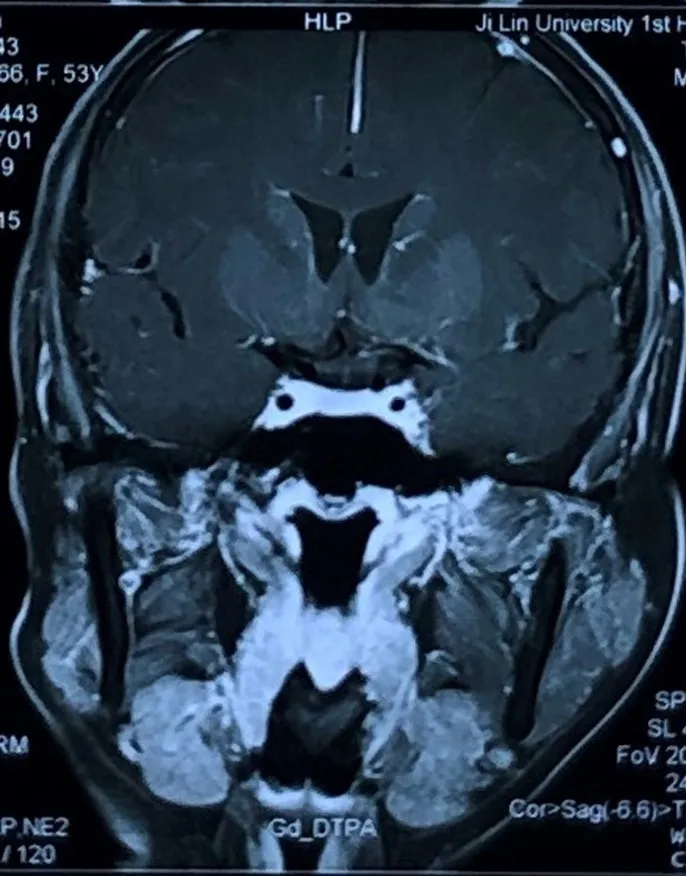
MRI displaying a hypointense lesion.
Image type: radiology (mri)